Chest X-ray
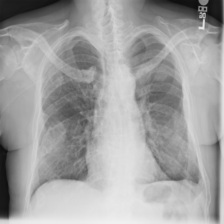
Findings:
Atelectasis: negative
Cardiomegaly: negative
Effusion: negative
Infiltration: negative
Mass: negative
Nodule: negative
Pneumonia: negative
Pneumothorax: negative
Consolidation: negative
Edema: negative
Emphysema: negative
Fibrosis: negative
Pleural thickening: negative
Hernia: negative